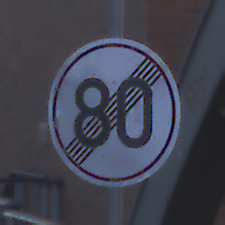
Verkehrszeichen: EndeGeschwindigkeit80
Umgebung: Outdoor, Urban
Tageszeit: SunriseSunset
Wetter: Clear
Licht: Natural
Jahreszeit: NotSpecified
Kontrast: MediumContrast